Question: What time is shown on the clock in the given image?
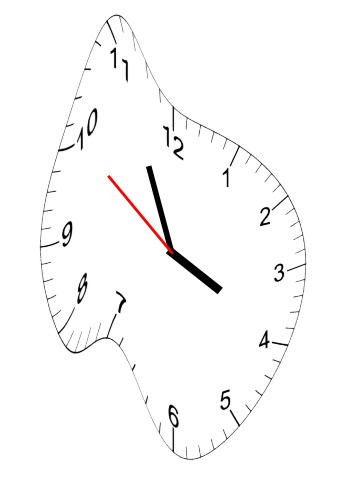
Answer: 03:55:51